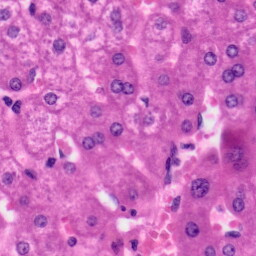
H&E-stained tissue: Liver